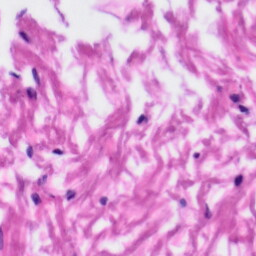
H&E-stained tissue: Tonsil